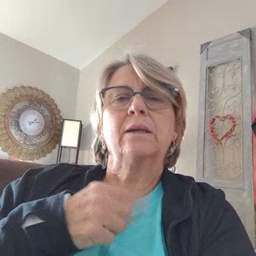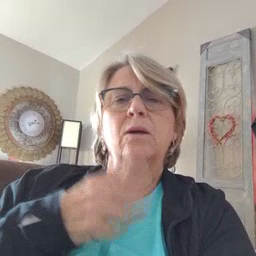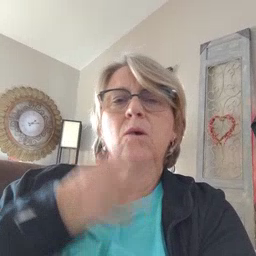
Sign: thirsty